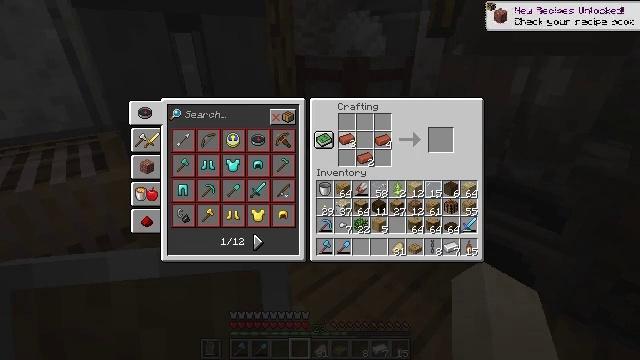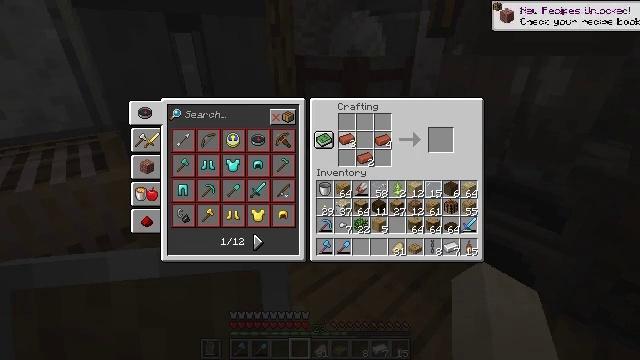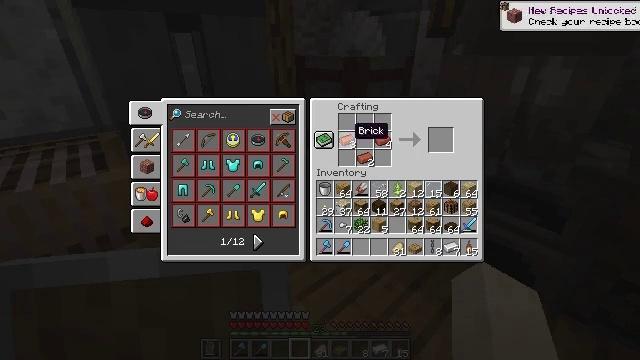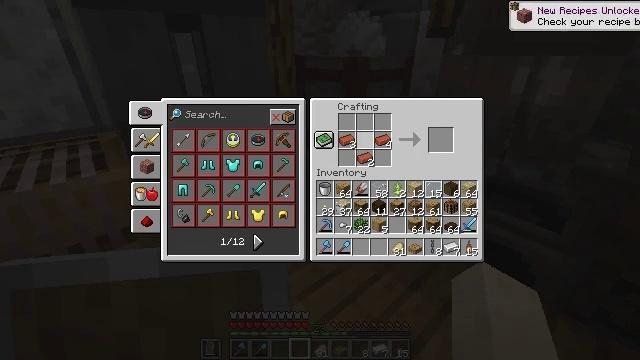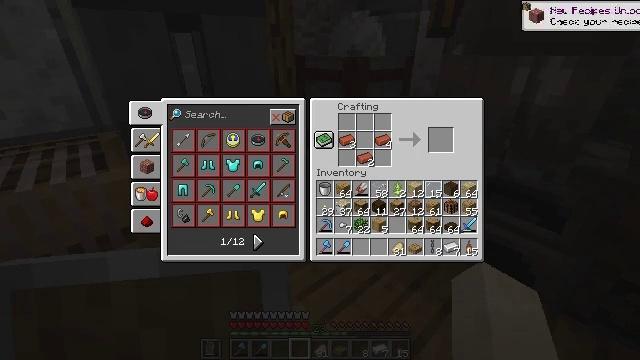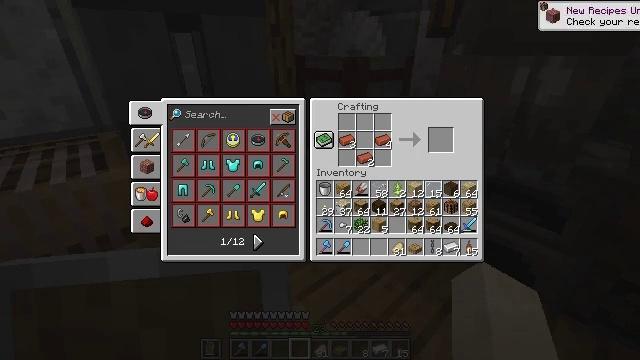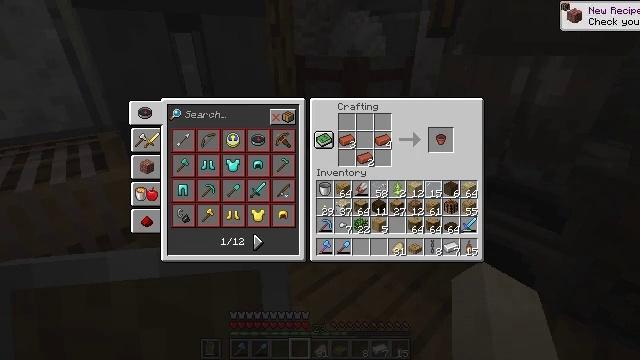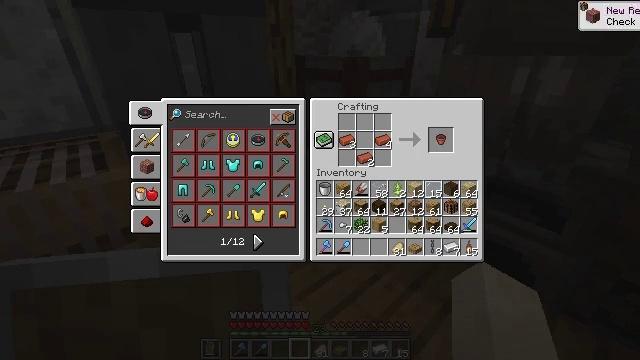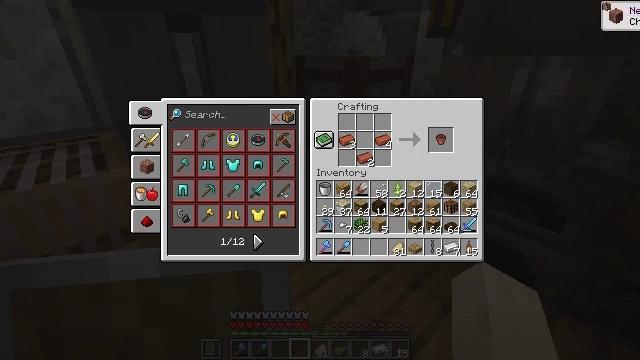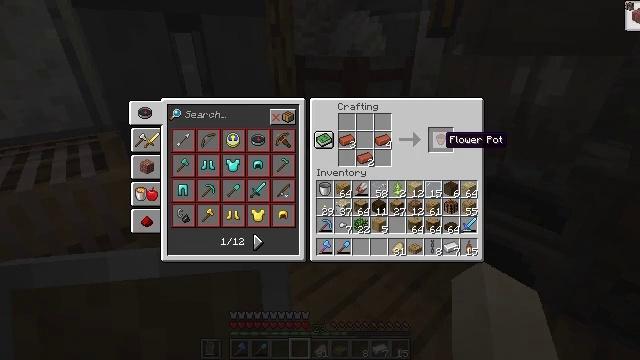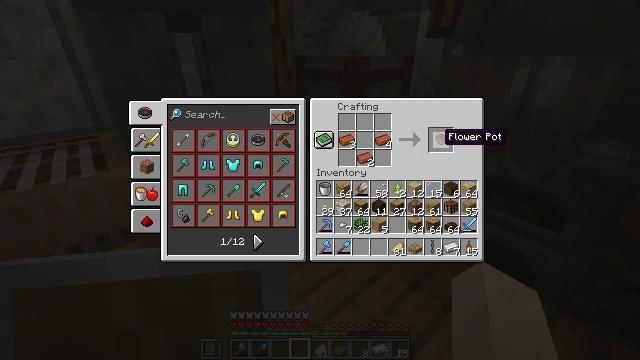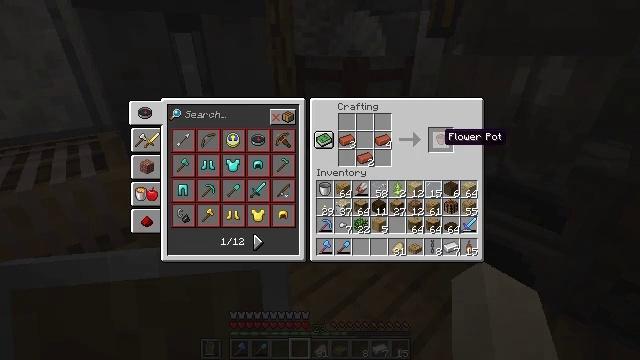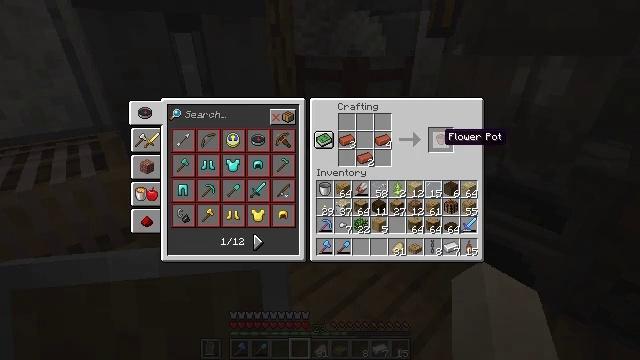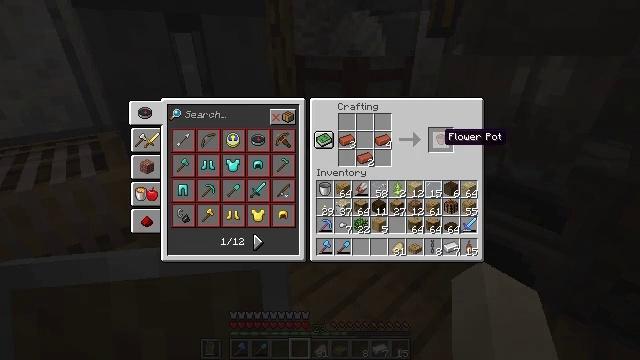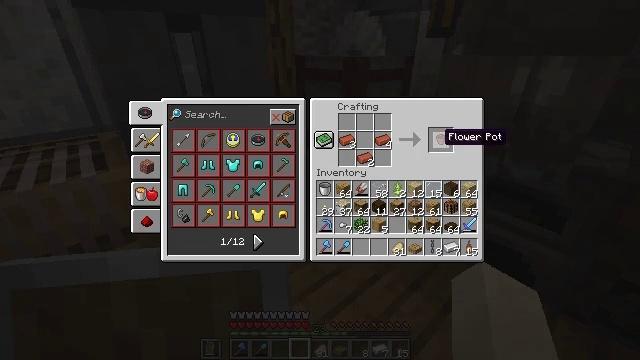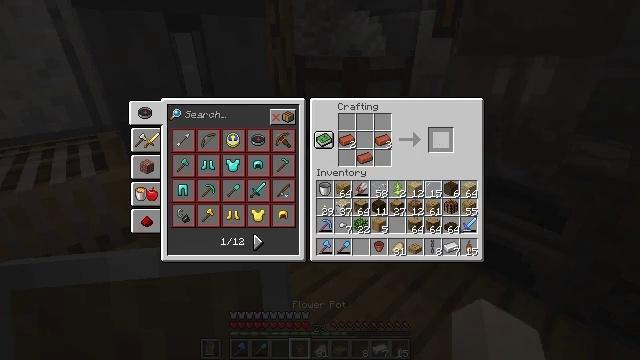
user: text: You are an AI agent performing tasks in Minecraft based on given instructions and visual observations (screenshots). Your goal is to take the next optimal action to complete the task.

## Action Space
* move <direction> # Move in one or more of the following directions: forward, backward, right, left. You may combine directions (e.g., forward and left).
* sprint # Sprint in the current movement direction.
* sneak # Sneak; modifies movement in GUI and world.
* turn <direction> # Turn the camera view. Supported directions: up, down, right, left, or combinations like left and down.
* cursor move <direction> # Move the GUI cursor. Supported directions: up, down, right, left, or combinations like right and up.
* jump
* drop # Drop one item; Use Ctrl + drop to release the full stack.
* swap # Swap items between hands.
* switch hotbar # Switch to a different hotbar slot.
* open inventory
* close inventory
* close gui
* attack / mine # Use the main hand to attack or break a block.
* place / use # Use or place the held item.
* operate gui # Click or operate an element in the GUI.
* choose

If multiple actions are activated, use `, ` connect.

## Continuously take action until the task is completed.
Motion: motion action
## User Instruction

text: Craft a flower pot with bricks in the crafting table.
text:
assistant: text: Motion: operate gui
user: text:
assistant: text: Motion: no_op
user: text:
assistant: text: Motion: cursor move right
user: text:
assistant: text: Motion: cursor move right and down
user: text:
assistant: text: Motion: cursor move right
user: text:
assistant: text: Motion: cursor move right
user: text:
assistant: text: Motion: sneak
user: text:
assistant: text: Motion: sneak
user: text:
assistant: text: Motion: sneak
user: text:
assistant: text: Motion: sneak
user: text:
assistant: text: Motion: sneak
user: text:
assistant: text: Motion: sneak
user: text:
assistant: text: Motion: sneak
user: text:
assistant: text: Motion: sneak
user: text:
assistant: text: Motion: sneak, operate gui
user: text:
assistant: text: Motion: sneak, operate gui
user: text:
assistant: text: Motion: sneak, operate gui
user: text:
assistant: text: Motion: sneak
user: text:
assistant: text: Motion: sneak, cursor move left
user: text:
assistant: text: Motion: sneak, cursor move left
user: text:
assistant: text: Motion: sneak
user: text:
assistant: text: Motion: sneak
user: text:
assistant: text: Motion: sneak
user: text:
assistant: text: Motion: no_op
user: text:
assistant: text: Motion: no_op
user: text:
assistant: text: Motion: no_op
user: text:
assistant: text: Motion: no_op
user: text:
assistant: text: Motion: choose
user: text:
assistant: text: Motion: choose
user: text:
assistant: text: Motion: cursor move left, choose